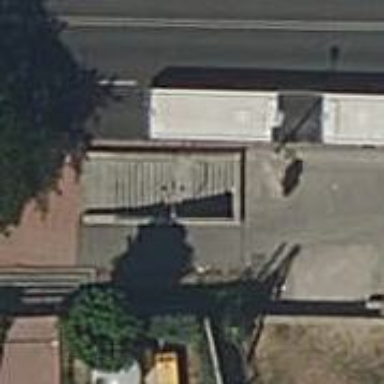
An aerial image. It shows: Footway passing through tunnel.